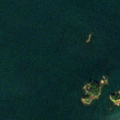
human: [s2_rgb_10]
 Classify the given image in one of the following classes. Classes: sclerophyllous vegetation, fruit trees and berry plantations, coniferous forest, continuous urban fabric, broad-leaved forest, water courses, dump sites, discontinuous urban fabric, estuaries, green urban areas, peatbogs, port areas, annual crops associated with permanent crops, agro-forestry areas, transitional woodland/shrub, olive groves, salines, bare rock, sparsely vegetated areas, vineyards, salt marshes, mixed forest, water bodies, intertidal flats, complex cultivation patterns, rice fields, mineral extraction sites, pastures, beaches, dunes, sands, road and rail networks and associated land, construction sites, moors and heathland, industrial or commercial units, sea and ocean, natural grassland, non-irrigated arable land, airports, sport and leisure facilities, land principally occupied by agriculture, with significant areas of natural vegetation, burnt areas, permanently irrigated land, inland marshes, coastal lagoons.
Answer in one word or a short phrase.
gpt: sea and ocean